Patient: sex F, age 39
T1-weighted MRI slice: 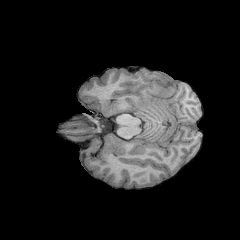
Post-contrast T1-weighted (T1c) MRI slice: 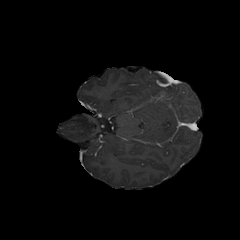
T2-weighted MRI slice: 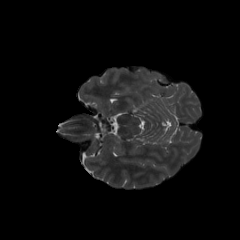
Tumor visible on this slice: no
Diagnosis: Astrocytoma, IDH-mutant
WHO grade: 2